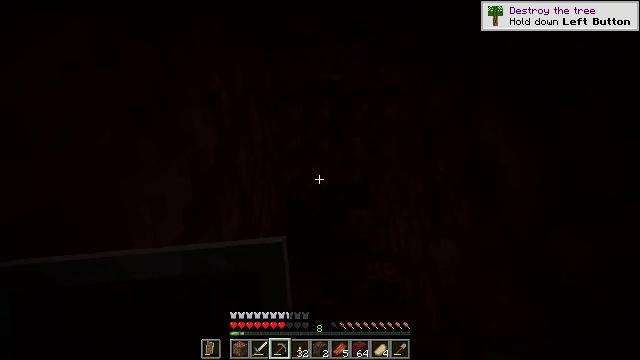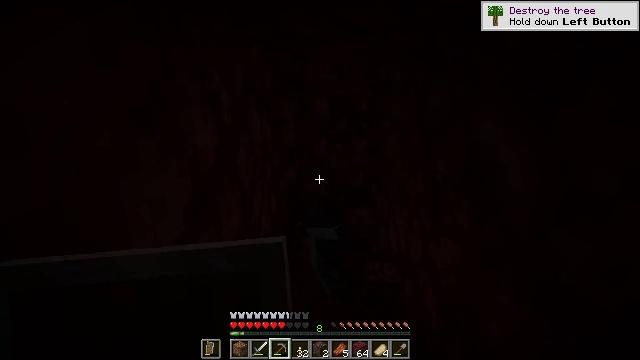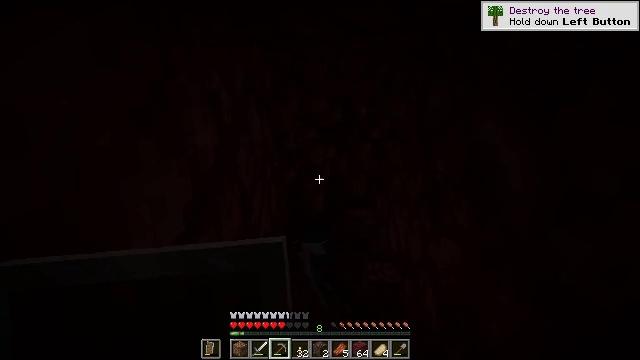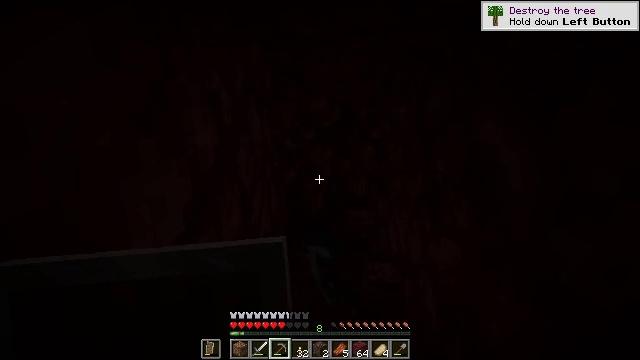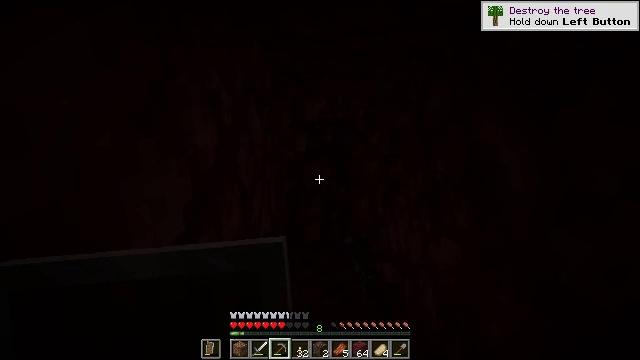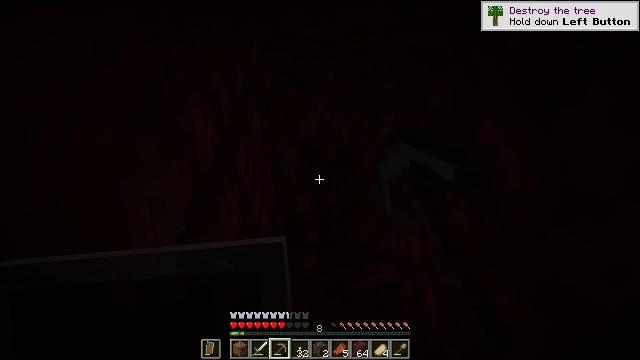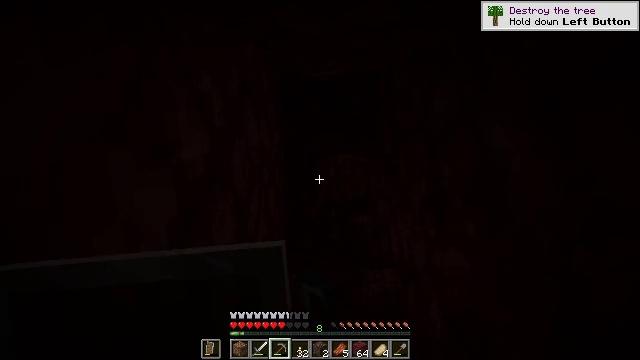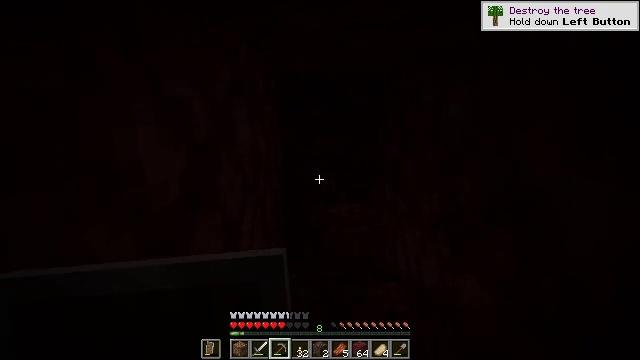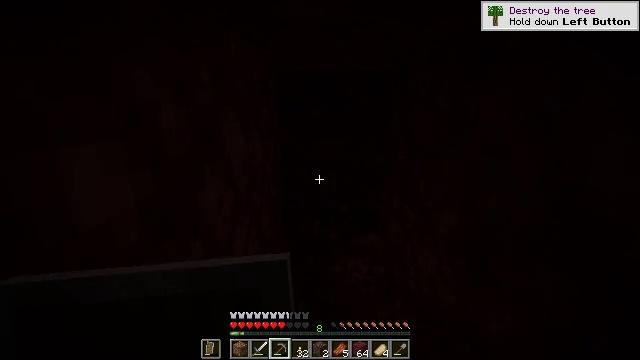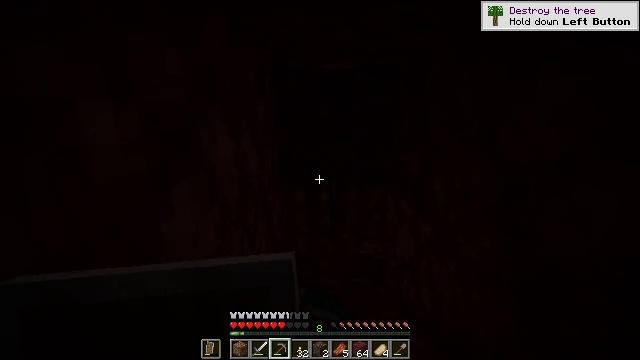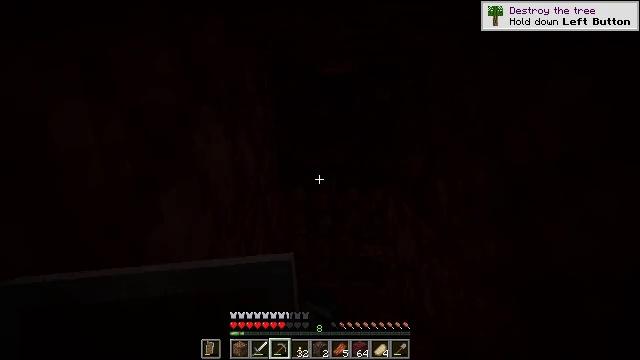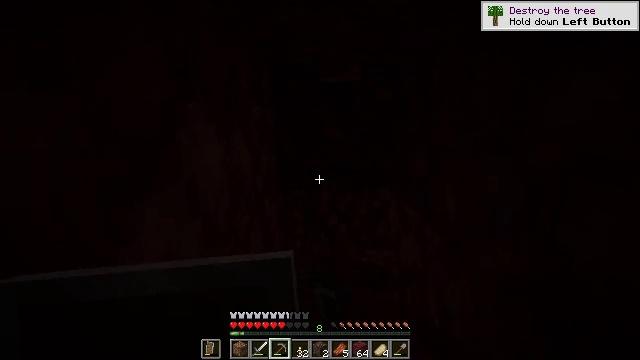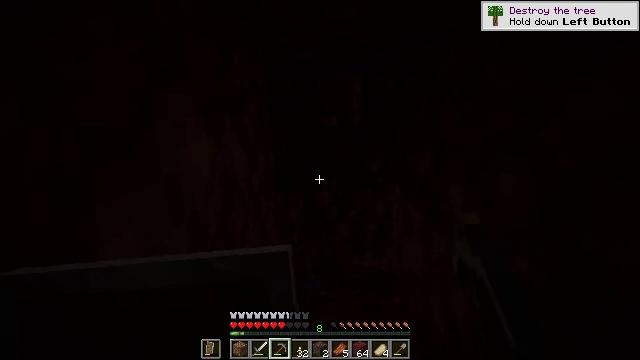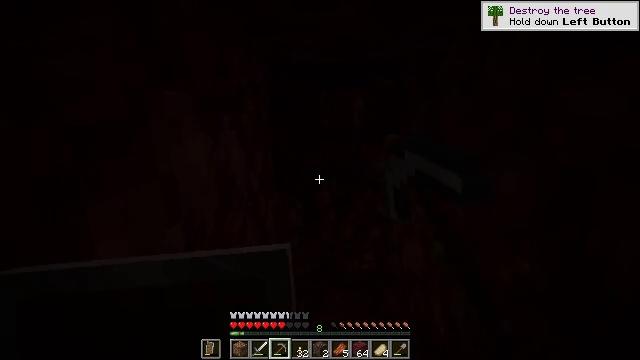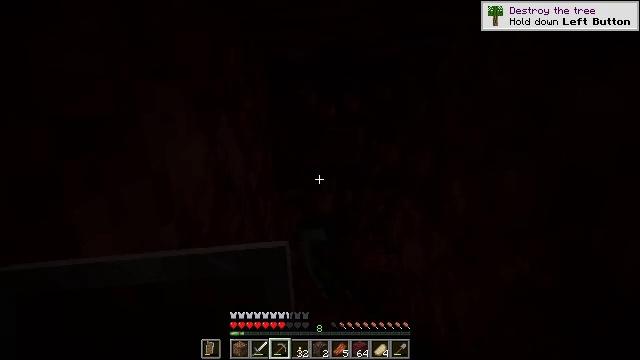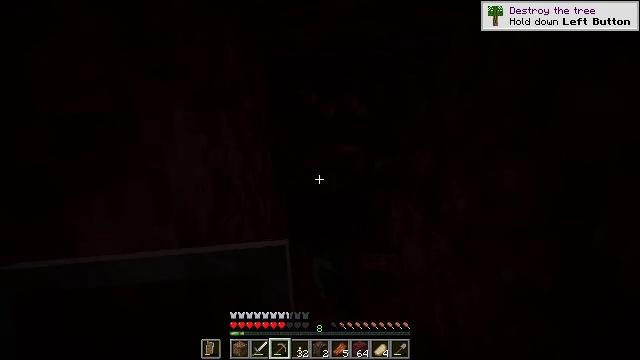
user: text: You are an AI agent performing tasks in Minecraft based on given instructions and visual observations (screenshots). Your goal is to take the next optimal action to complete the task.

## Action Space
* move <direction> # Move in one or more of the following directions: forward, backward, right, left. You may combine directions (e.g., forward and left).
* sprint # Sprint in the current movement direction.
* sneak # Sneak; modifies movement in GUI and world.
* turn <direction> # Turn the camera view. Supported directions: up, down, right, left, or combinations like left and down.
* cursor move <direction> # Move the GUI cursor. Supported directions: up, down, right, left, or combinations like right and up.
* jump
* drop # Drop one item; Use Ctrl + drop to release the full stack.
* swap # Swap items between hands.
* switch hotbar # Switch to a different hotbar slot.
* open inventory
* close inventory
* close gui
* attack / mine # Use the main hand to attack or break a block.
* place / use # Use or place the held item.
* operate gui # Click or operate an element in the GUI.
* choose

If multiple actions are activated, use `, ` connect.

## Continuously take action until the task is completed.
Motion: motion action
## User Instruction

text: Gather netherrack as a building material.
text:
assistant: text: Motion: attack / mine
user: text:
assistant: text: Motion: attack / mine
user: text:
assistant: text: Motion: attack / mine
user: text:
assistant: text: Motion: attack / mine
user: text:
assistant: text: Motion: attack / mine
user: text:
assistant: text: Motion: move forward, attack / mine
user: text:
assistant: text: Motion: move forward, attack / mine
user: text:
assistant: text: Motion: move forward, attack / mine
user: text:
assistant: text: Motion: move forward, attack / mine
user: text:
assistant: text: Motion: attack / mine
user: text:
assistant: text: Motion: attack / mine
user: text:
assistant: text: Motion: attack / mine
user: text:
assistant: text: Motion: attack / mine
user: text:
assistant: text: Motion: attack / mine
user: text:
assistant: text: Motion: attack / mine
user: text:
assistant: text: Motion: attack / mine
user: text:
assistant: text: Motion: attack / mine
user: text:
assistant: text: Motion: attack / mine
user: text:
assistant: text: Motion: attack / mine
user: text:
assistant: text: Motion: attack / mine
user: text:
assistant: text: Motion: attack / mine
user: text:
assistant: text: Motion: move forward, attack / mine
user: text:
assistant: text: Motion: move forward, attack / mine
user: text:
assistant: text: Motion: move forward, attack / mine
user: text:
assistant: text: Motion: move forward, attack / mine
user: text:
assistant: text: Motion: move forward, attack / mine
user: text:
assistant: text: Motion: attack / mine
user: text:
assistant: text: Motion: attack / mine
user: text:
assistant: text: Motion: attack / mine
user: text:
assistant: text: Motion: attack / mine